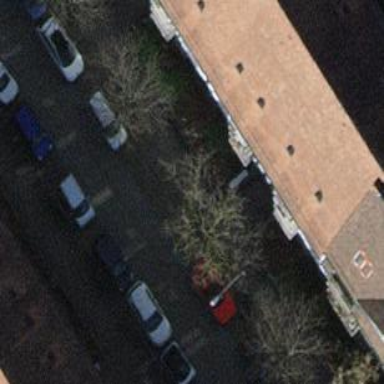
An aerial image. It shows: Parking lane for vehicles.